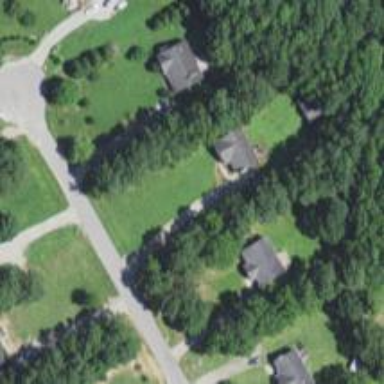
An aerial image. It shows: Driveway leading to service road.